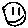
Label: smiley face